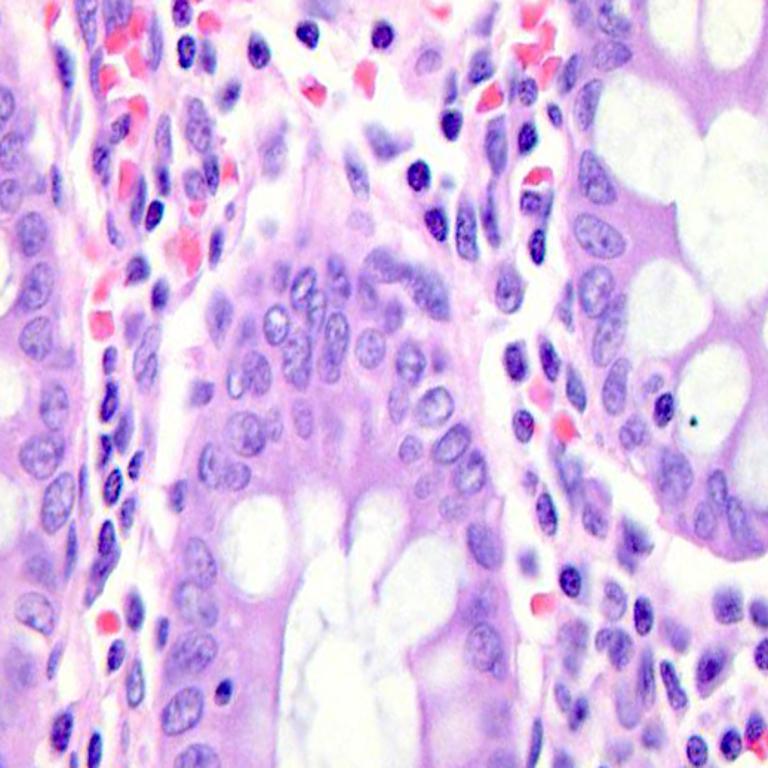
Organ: colon
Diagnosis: benign